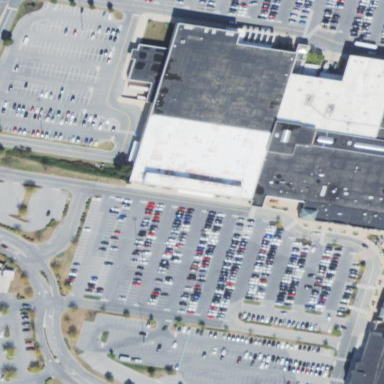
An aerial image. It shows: Department store.